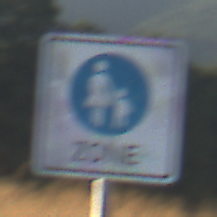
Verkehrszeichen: BeginnFussgaengerzone
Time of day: SunriseSunset
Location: Outdoor (Nature)
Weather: Clear
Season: NotSpecified
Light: Natural